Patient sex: F
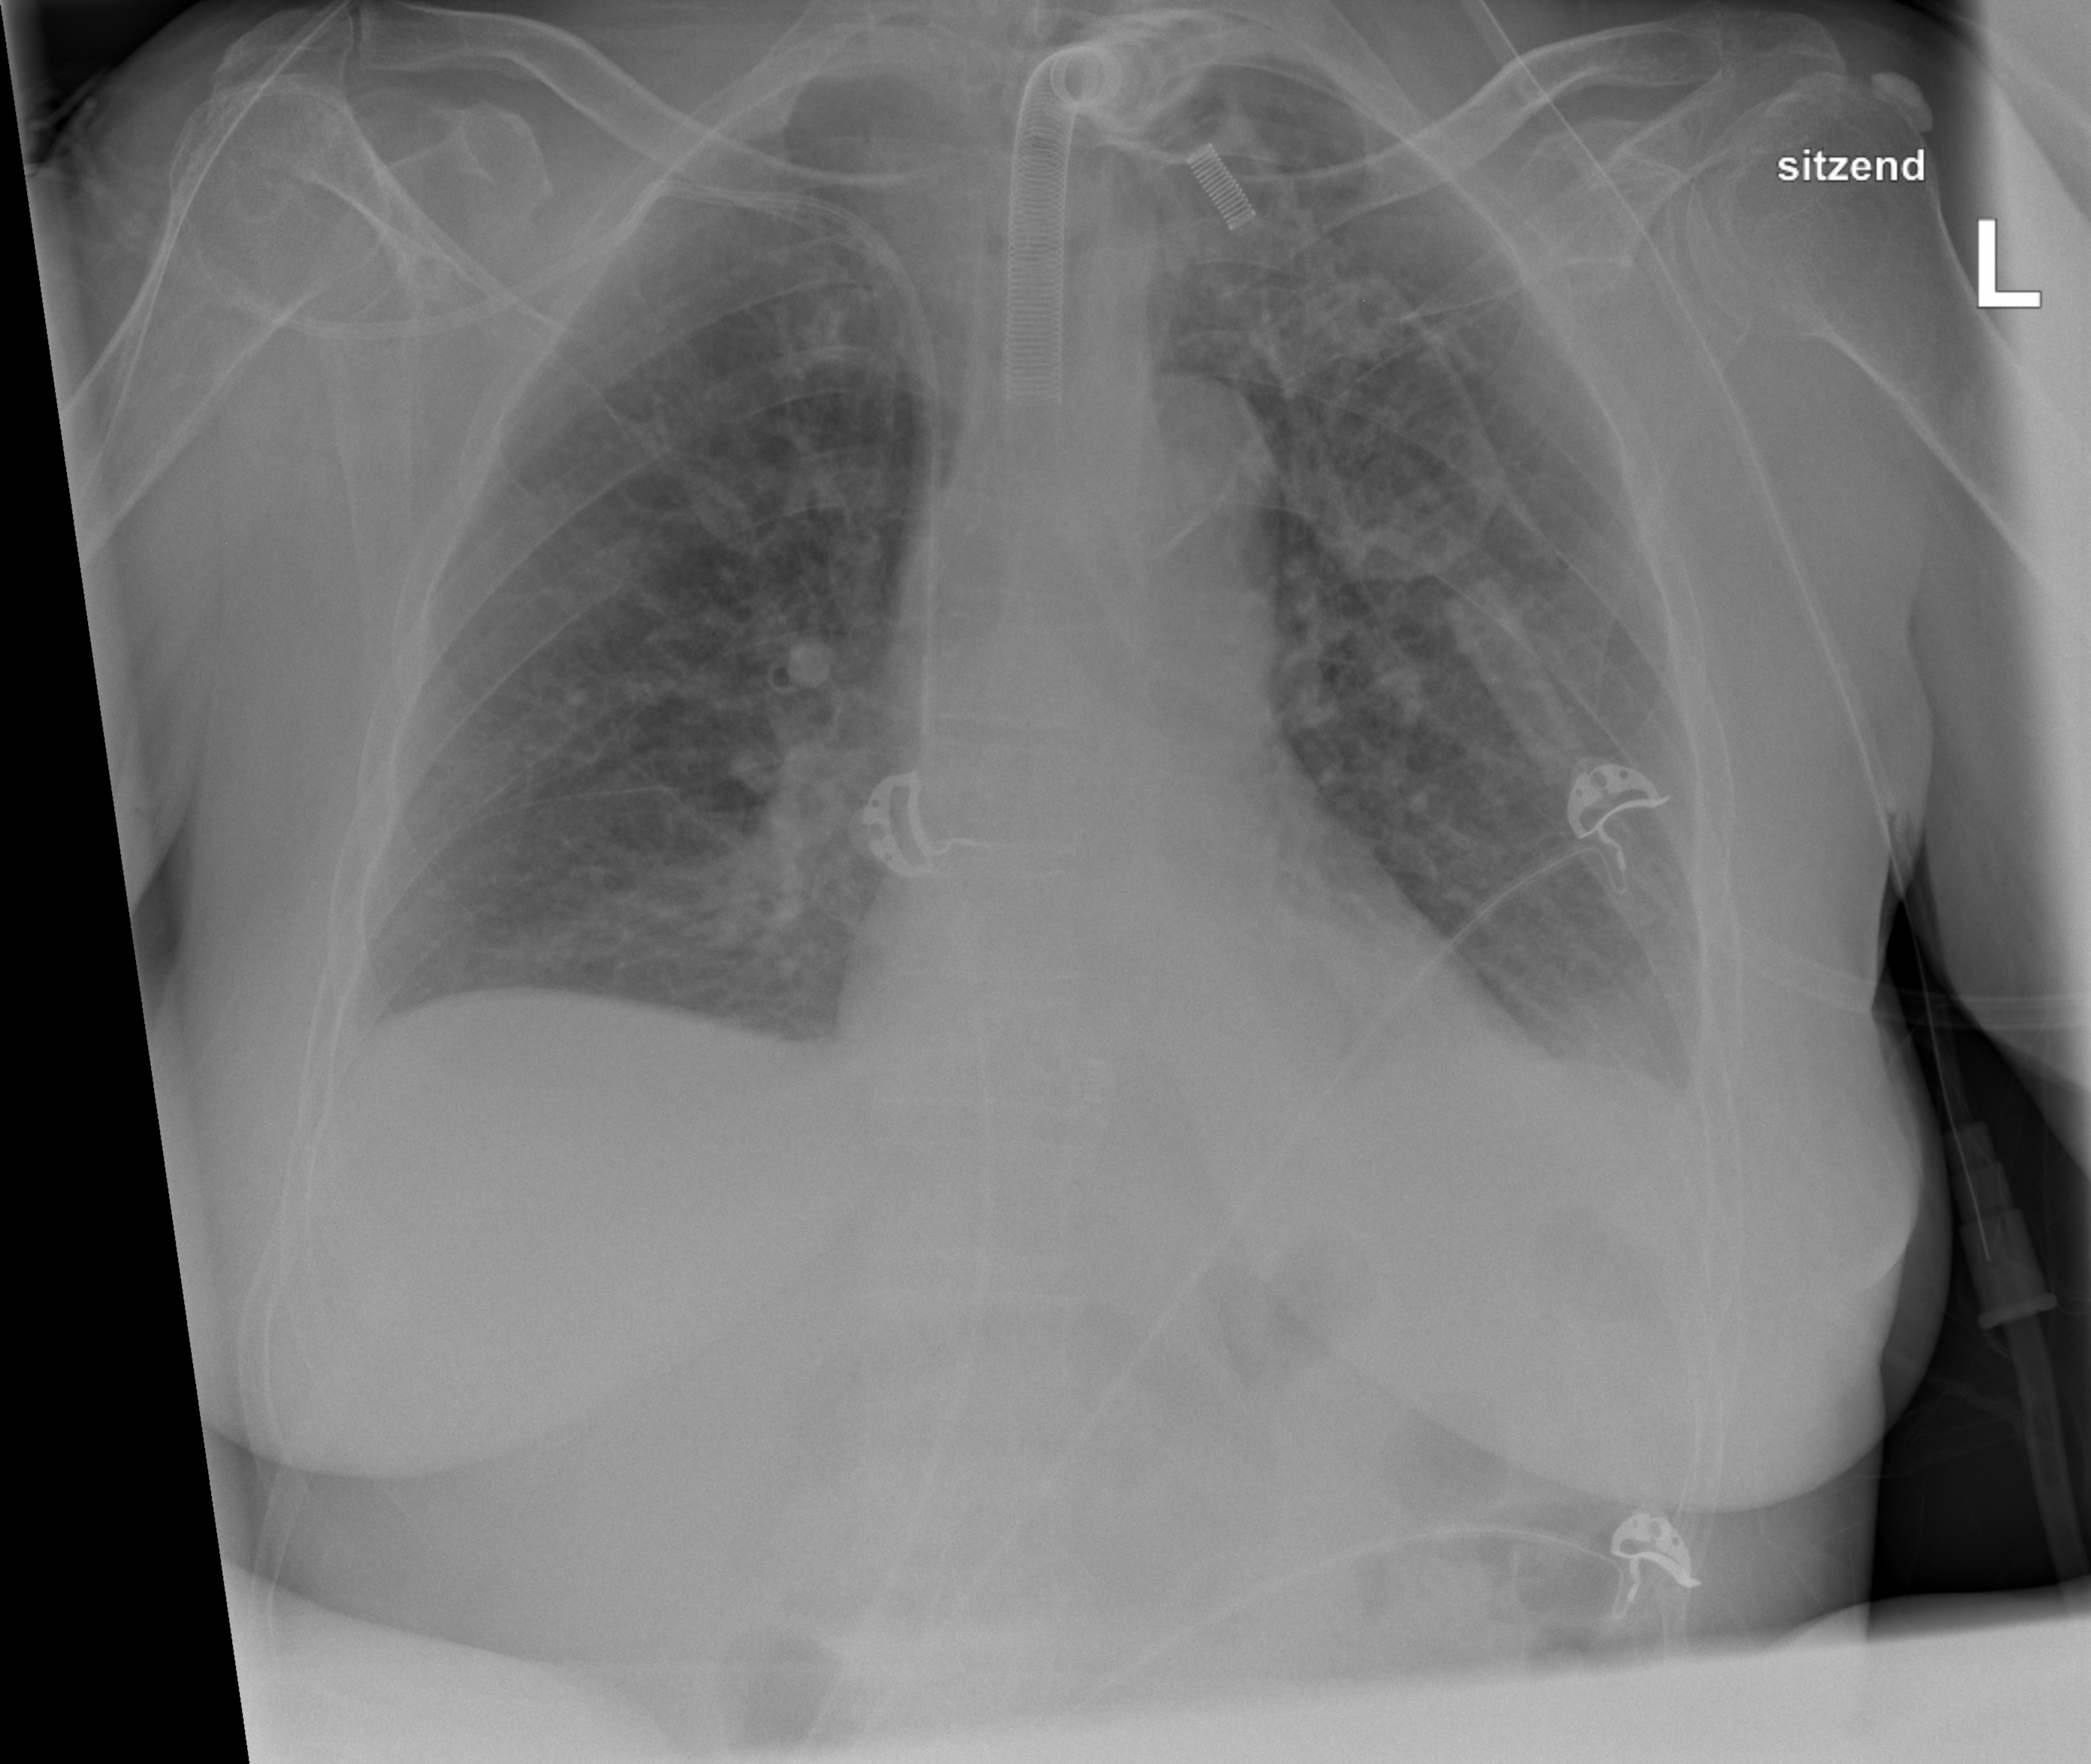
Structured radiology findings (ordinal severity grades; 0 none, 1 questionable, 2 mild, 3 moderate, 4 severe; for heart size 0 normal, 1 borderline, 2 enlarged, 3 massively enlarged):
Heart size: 1
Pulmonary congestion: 0
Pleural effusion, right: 0
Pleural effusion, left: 0
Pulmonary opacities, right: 0
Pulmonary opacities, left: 0
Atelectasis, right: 2
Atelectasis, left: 2